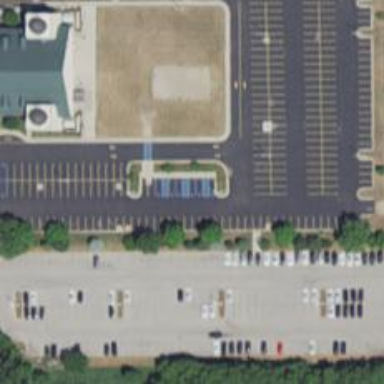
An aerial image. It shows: Parking space is available.